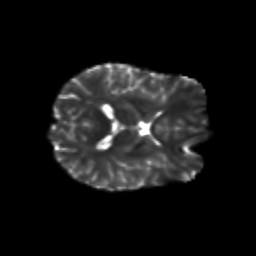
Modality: T2w
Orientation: axial
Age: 18
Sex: female
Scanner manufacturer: siemens
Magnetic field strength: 3 T
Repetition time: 3.5 s
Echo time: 0.125 s